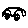
Label: car